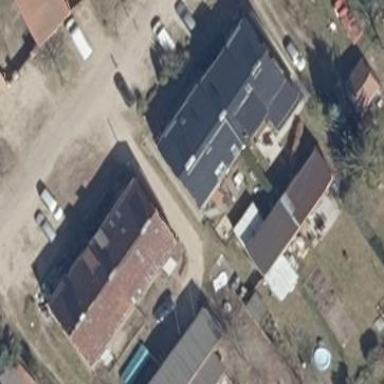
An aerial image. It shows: Landhaus building.